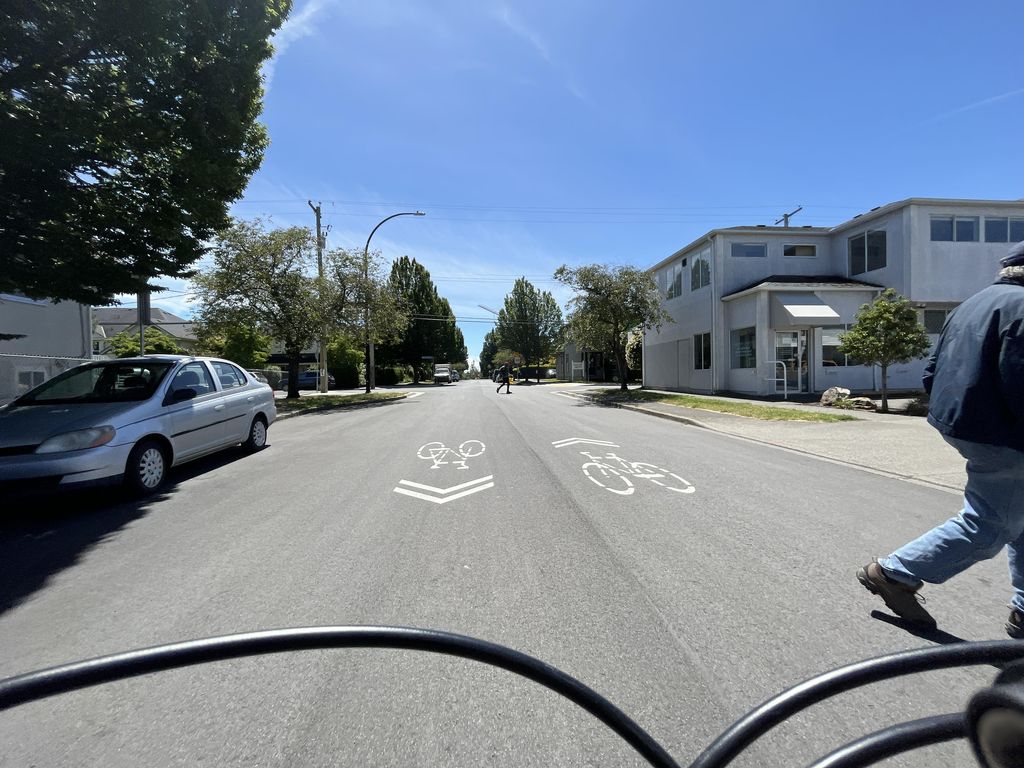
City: victoria